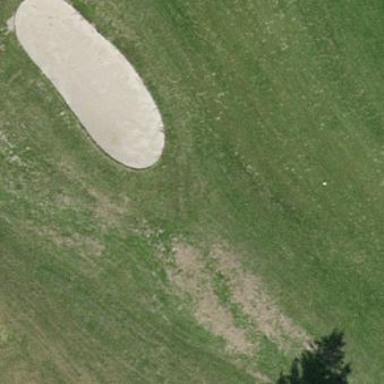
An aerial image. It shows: Golf bunker filled with natural sand.